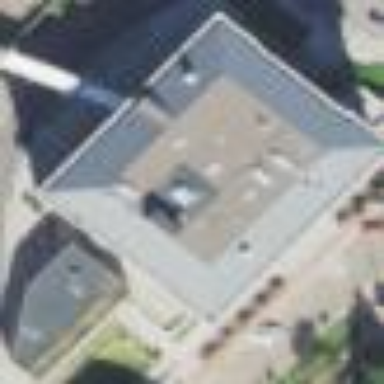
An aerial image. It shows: Historic courthouse building.